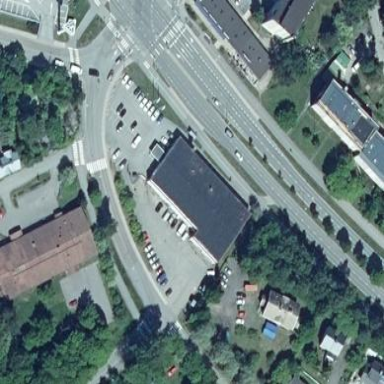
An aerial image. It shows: Commercial building with gabled roof.